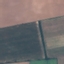
Land use / land cover class: AnnualCrop